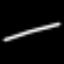
Label: line